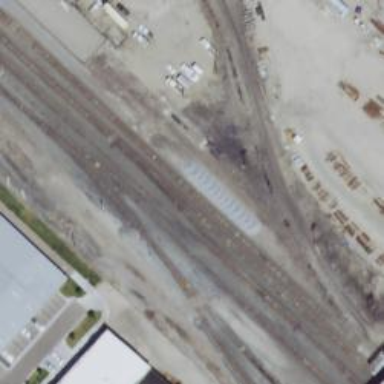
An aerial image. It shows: Railway siding for service.